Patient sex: M
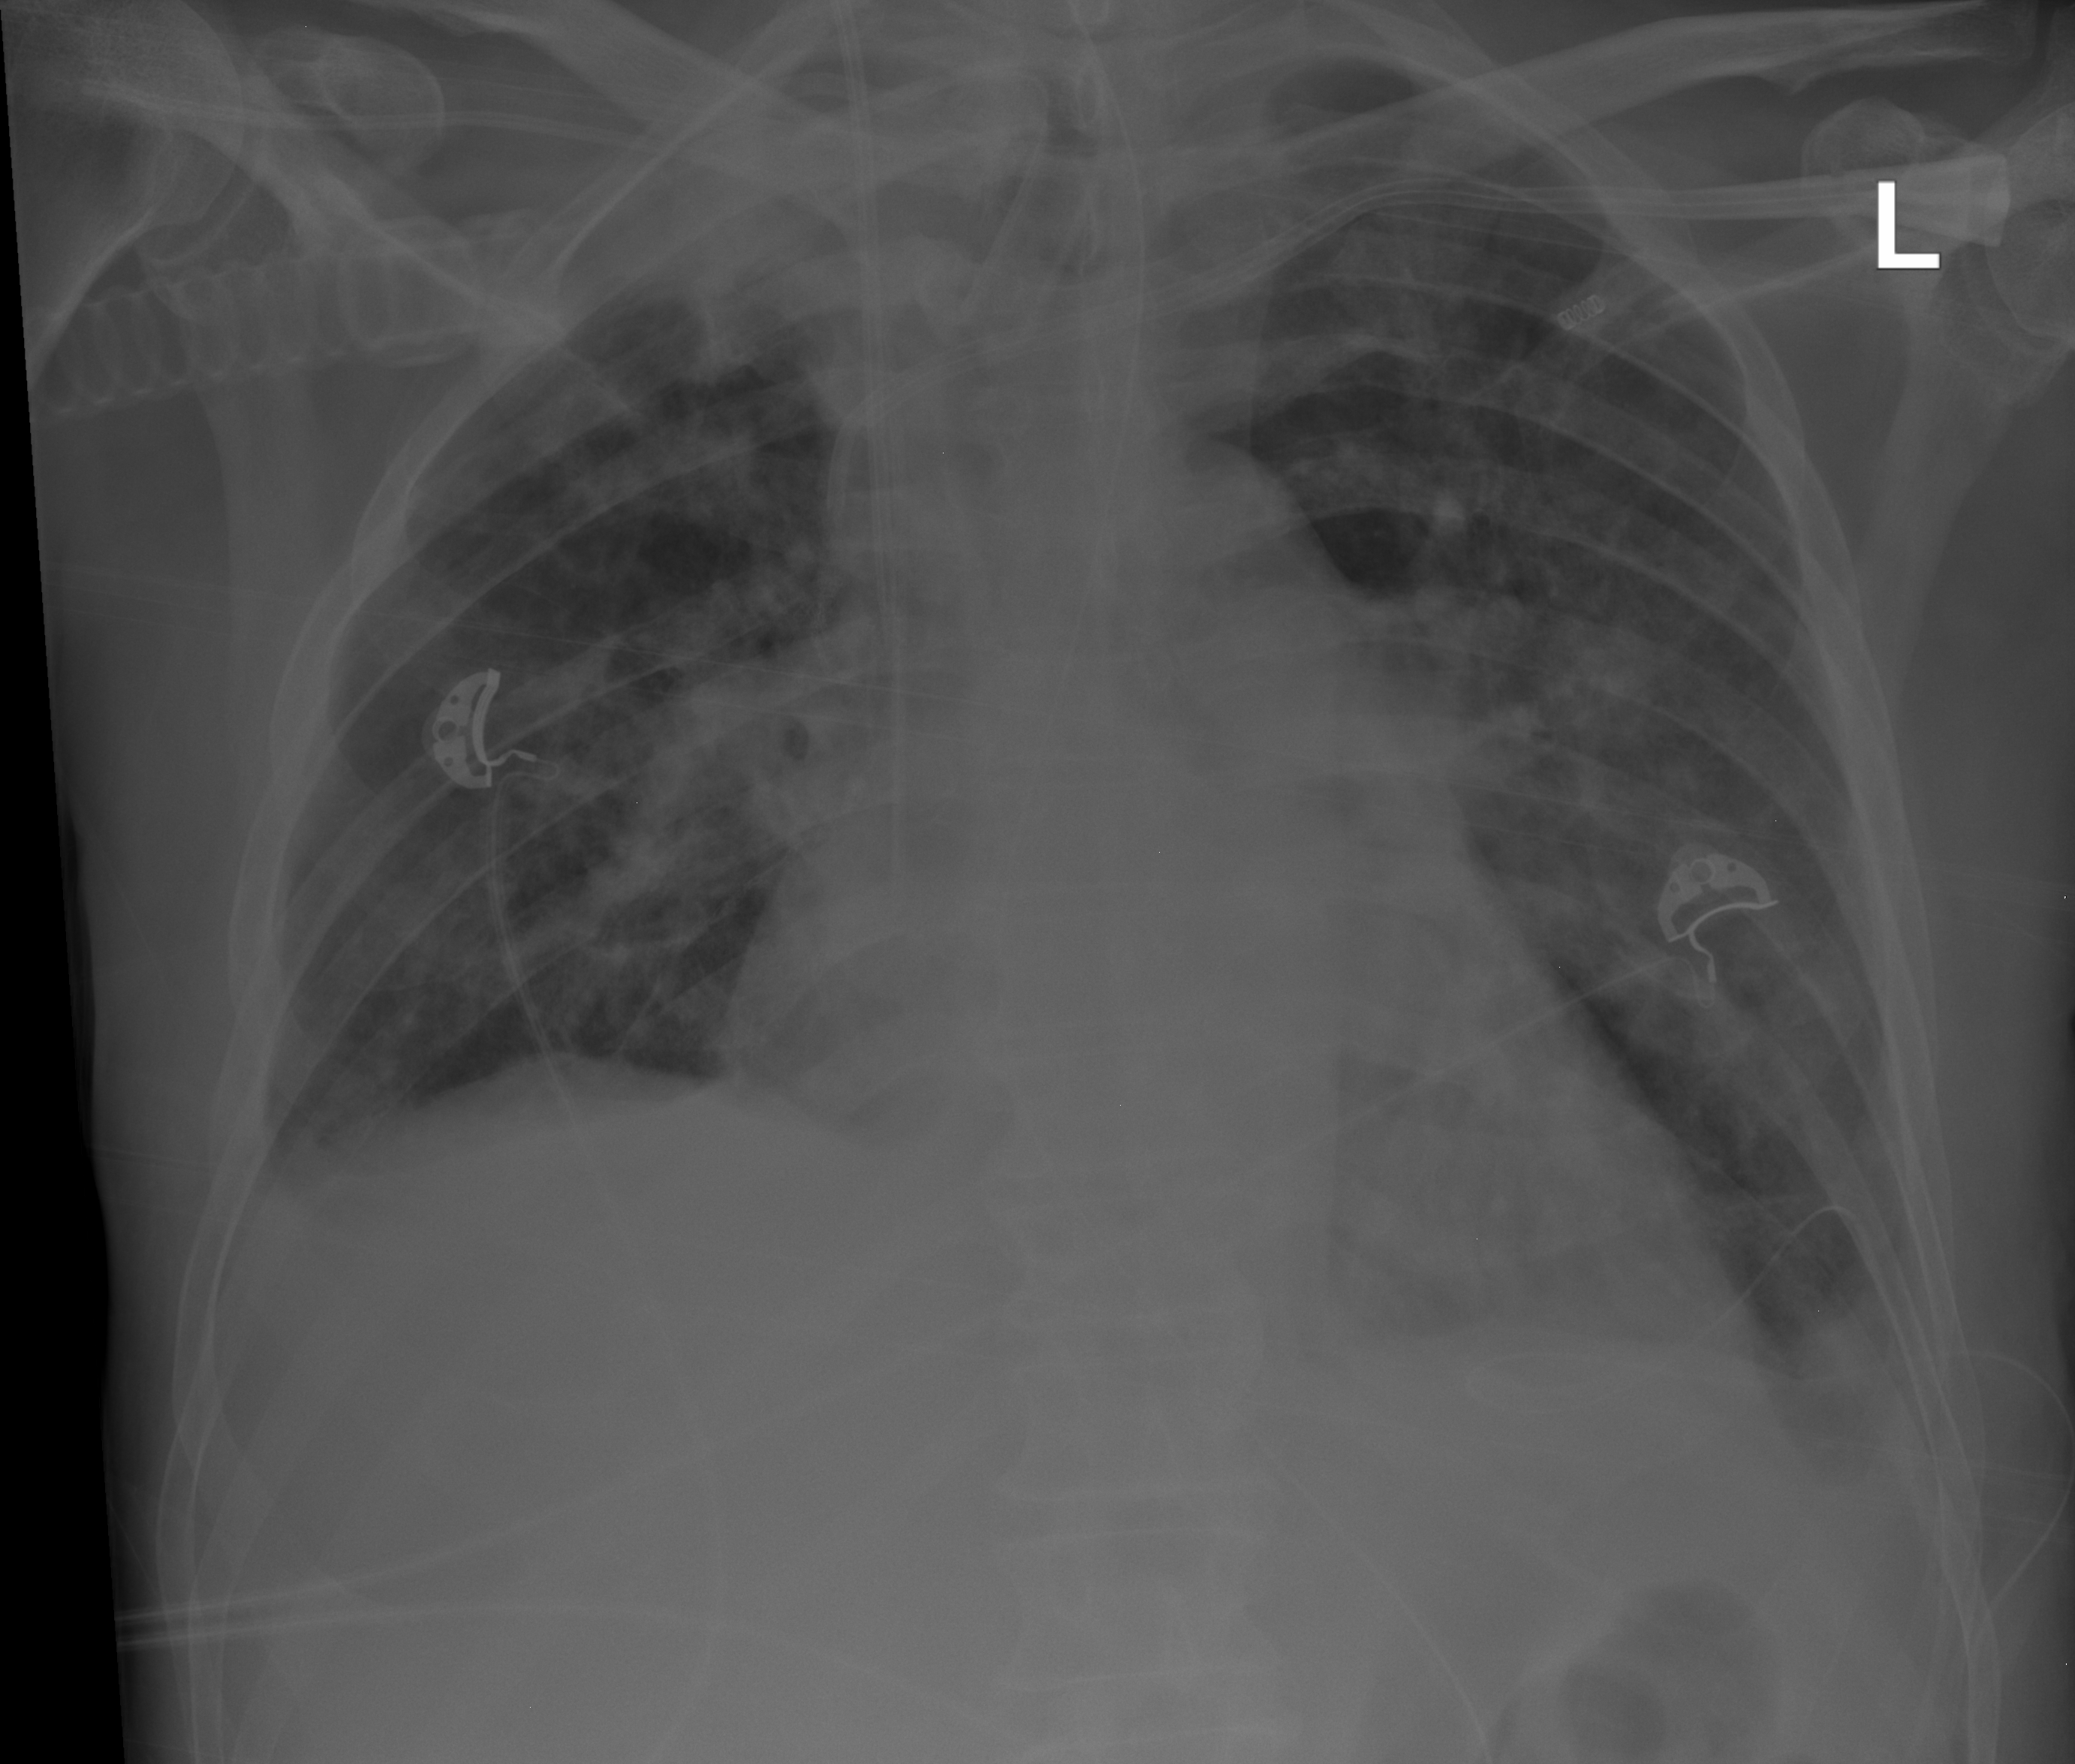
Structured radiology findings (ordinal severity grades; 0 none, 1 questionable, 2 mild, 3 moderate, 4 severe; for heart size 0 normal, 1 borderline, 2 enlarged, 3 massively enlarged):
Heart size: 2
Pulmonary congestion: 3
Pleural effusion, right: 2
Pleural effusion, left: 2
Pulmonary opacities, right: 3
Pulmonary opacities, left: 3
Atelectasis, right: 3
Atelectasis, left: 2